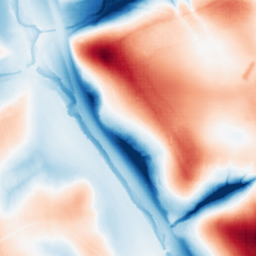
Category: classical
Decomposition family: uniform
Decomposition parameters: size: 100
Upsampling method: sinc_hamming
Upsampling parameters: scale: 8
kernel_size: 16
Upsampling scale: 8